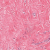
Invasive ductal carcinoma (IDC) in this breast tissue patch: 0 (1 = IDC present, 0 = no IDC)